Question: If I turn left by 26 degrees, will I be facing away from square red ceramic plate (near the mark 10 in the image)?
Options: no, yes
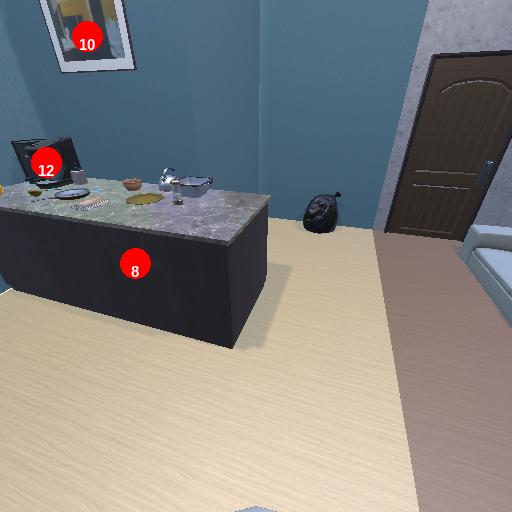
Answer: no